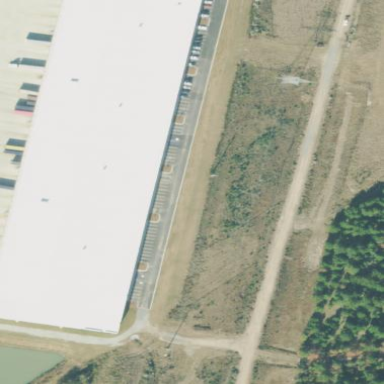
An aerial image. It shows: Warehouse.